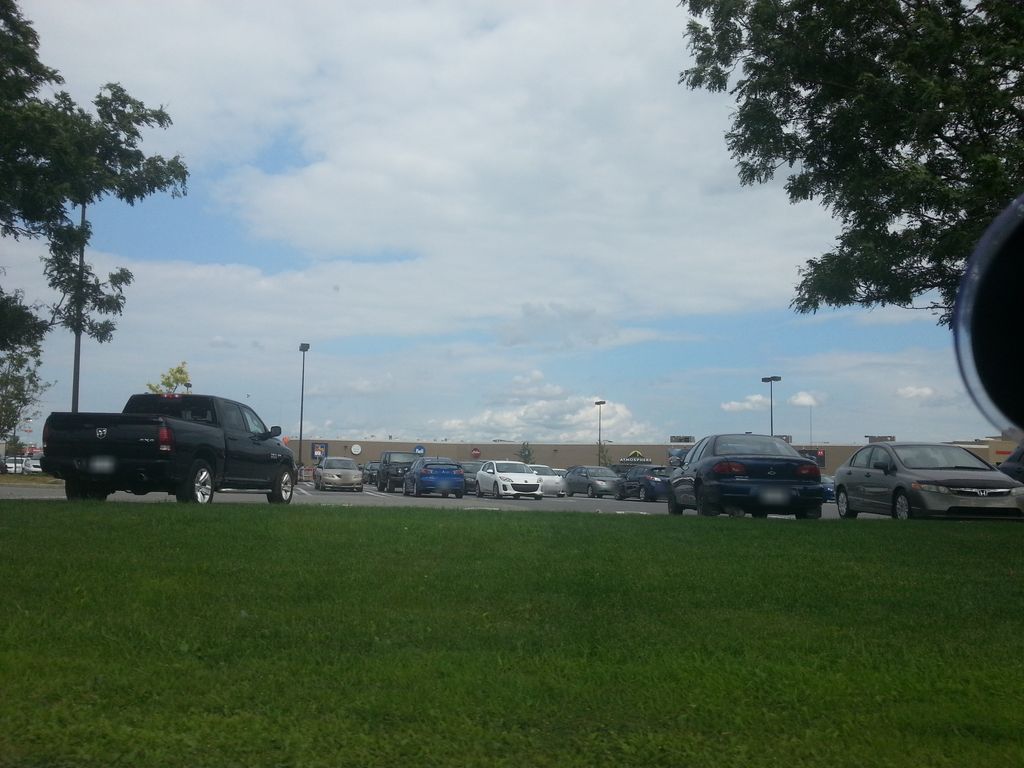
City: ottawa-gatineau